Question:
I need to make a simple MS Access front end to connect to a SQL Server 2012 on the cloud (Azure).
I have tried to use the external data/odb connection, but am having problems formatting/developing the connection string.
I have all the information, I just don't know the way it should be listed using ODBC.
I've attached a screen shot where the connection string needs to go.
I know how to write the connection from .net but not from odbc.
How should this be laid out?
Thanks
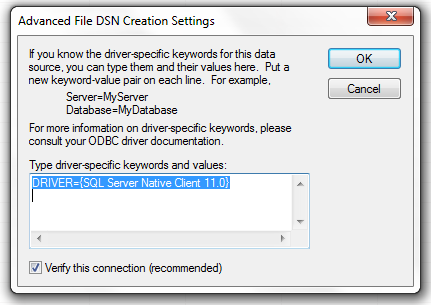
Answer: According to the <URL>, the connection string should look something like this:
'''
Driver={SQL Server Native Client 10.0};
Server=tcp:[serverName].database.windows.net;Database=myDataBase;
Uid=[LoginForDb]@[serverName];Pwd=myPassword;Encrypt=yes;
'''
They also add the comment
> Use 'username@servername' for the User ID parameter. Servername is the servername portion of the server parameter, i e 'myNamedServer' of tcp:myNamedServer.database.windows.net
Their example uses 'SQL Server Native Client 10.0', but I expect that 'SQL Server Native Client 11.0' would work the same way.